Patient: sex M, age 35
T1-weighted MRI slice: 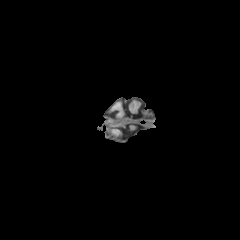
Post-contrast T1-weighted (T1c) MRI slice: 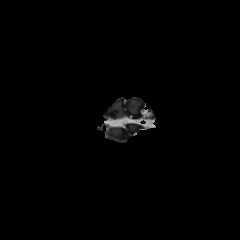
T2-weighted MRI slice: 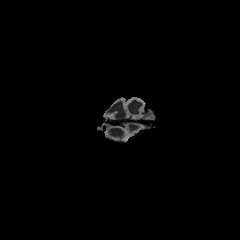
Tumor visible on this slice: no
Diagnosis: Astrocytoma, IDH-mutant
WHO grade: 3